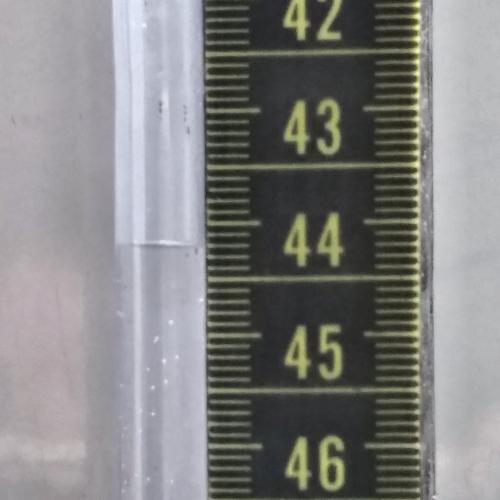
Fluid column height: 44.2 cm